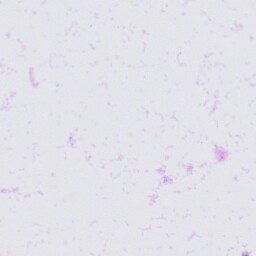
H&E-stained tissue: Skin